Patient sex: M
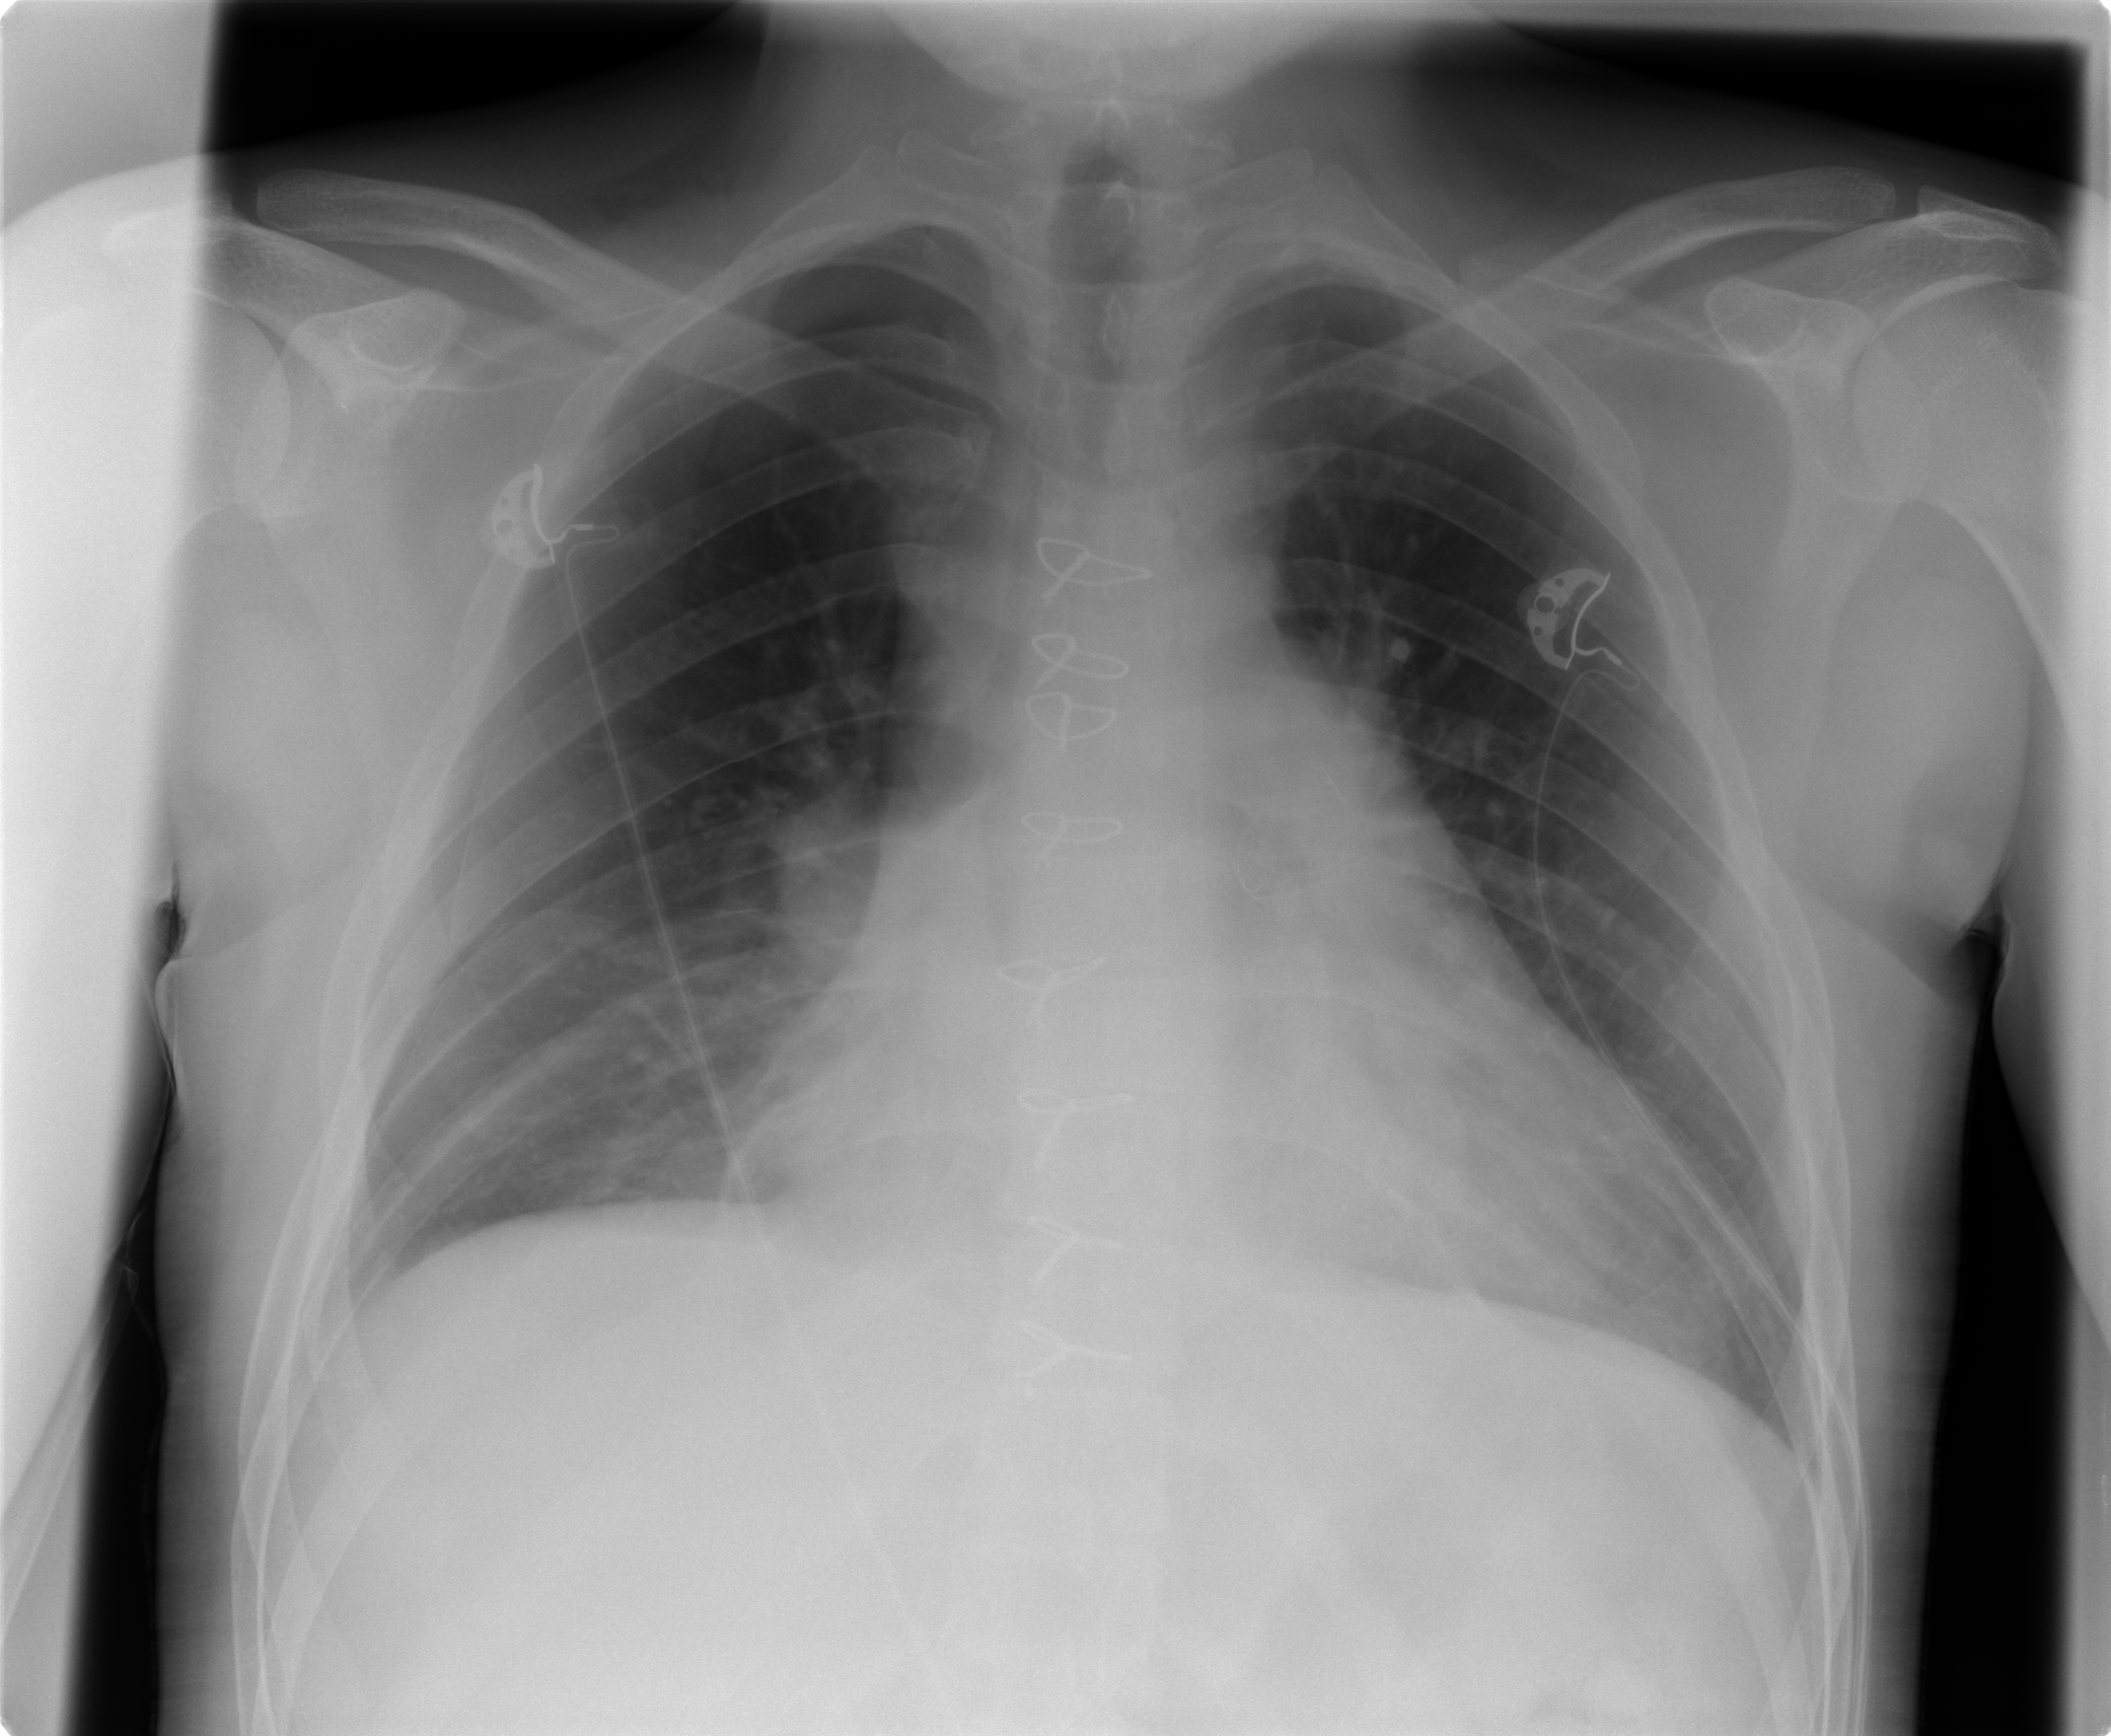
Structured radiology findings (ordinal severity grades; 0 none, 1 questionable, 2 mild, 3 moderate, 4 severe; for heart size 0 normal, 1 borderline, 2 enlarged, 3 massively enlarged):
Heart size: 2
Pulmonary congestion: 0
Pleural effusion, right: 0
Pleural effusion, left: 0
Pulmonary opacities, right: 0
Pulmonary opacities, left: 0
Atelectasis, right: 2
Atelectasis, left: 2